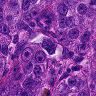
Metastatic tissue present: yes